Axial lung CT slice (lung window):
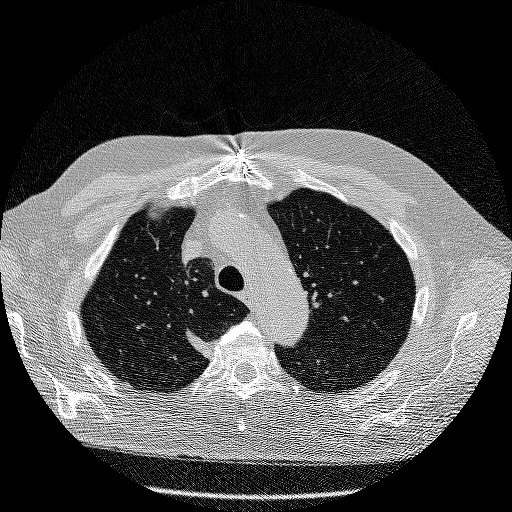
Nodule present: no